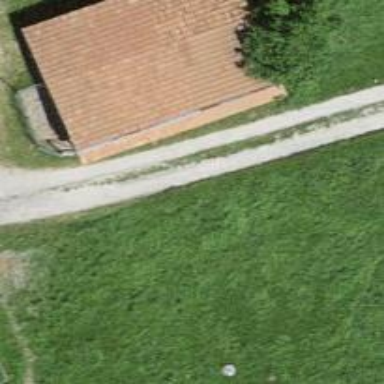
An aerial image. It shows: Barn.